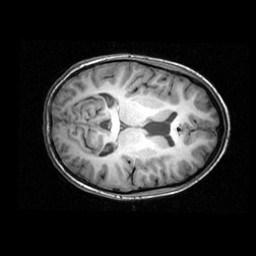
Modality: T1w
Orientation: axial
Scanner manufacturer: ge
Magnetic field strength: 3 T
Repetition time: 0.009036 s
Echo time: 0.00184 s